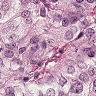
Metastatic tissue present: yes